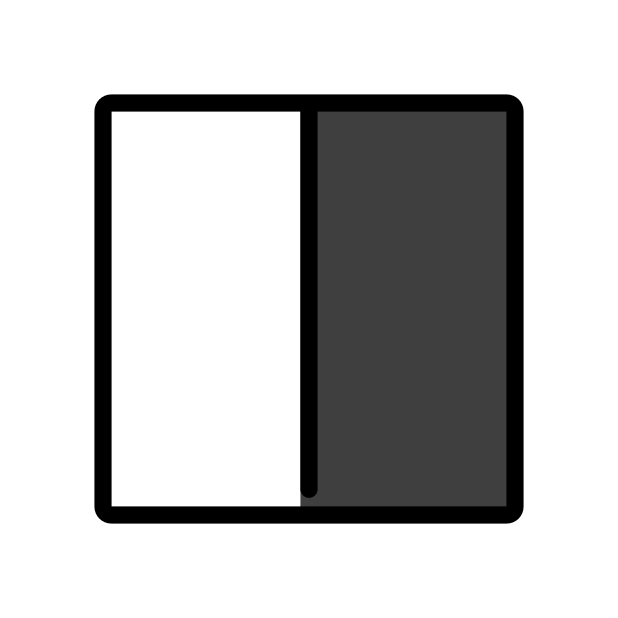
square with right half black